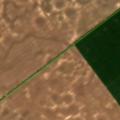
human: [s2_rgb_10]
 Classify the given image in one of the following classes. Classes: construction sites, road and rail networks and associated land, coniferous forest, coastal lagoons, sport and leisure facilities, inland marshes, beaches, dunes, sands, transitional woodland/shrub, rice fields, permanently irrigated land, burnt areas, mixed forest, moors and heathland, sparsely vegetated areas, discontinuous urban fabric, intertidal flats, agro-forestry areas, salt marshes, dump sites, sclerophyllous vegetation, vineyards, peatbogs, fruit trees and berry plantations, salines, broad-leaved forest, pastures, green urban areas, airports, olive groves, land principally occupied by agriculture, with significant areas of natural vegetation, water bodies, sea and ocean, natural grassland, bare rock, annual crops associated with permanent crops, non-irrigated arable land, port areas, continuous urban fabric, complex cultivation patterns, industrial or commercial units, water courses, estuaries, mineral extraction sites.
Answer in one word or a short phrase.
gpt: non-irrigated arable land